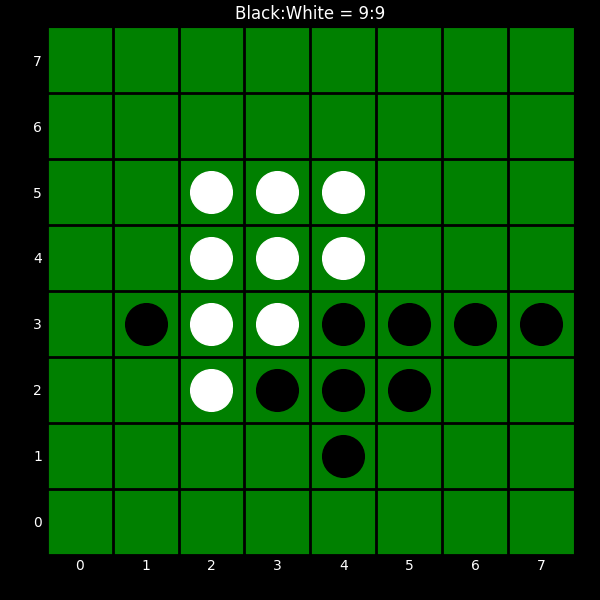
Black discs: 9
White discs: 9